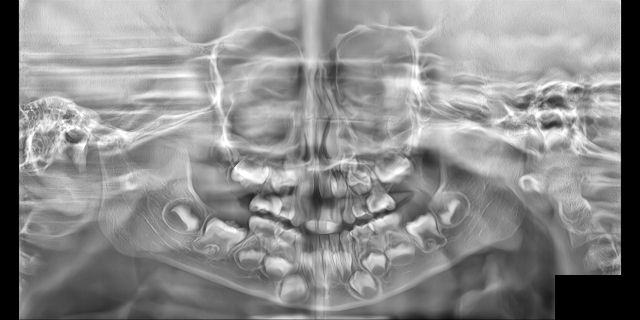
child